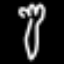
Label: fork